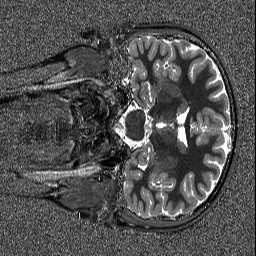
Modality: T1map
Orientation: coronal
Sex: male